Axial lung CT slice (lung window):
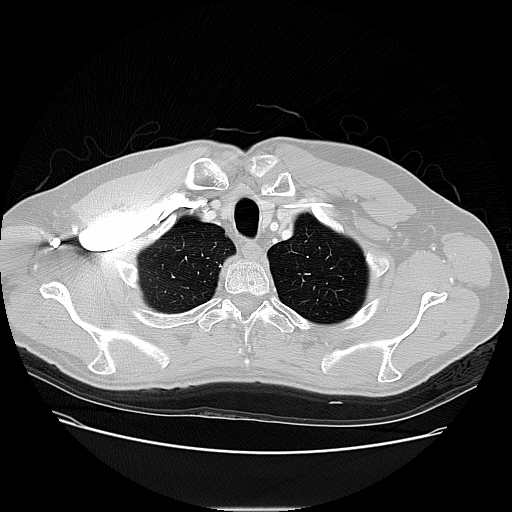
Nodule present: no